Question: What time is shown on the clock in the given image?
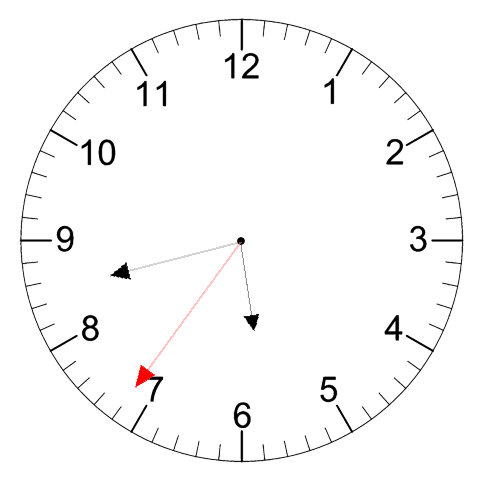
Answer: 05:42:36